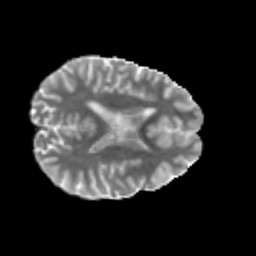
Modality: MD
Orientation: axial
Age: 18
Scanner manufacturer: philips
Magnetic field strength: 3 T
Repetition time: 8.665 s
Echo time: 0.1273 s